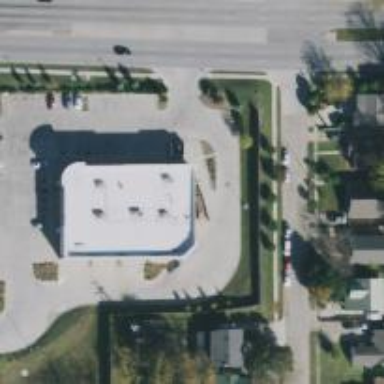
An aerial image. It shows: Pharmacy providing healthcare services.